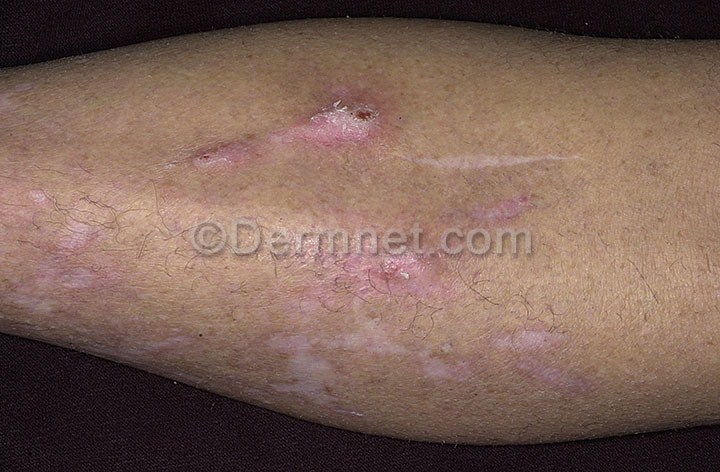
Disease: Eczema Photos